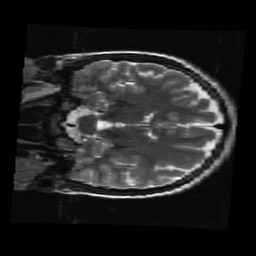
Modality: T2w
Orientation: coronal
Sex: female
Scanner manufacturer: ge
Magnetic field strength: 3 T
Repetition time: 5 s
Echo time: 0.101 s